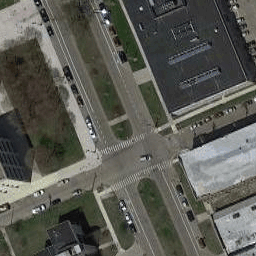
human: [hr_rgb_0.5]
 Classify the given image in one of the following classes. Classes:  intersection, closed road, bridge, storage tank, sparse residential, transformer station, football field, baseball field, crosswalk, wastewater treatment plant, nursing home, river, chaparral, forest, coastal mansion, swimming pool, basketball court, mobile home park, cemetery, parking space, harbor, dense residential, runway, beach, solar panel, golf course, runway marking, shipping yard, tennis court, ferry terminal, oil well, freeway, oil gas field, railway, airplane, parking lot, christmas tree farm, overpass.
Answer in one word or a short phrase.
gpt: intersection